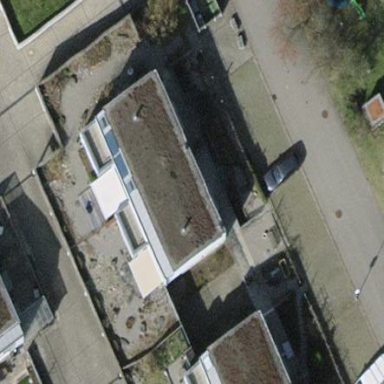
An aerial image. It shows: Flat-roofed terrace building.